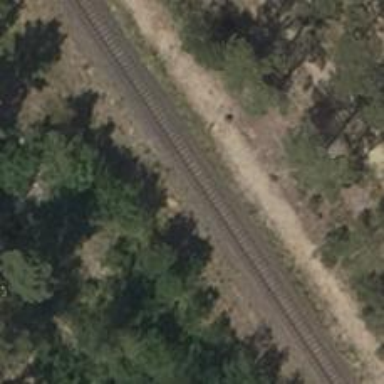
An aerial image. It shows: Abandoned railway.